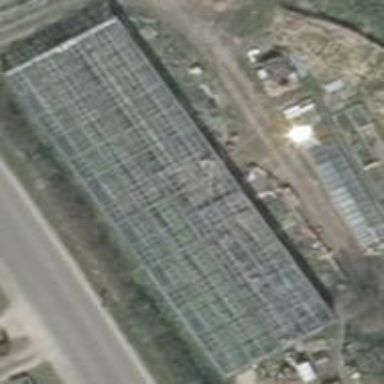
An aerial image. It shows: Greenhouse.